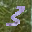
Label: 3